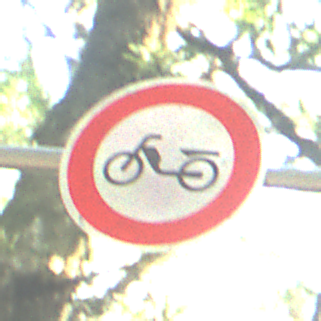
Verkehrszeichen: VerbotMofas
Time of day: Midday
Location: Outdoor (Nature)
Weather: Clear
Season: NotSpecified
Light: Natural